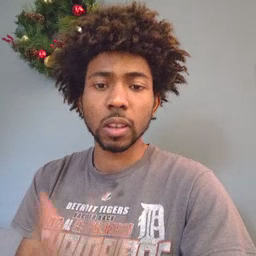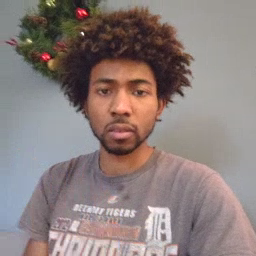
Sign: finish